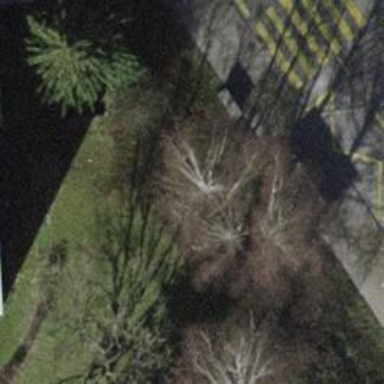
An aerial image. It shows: Avenue of trees.